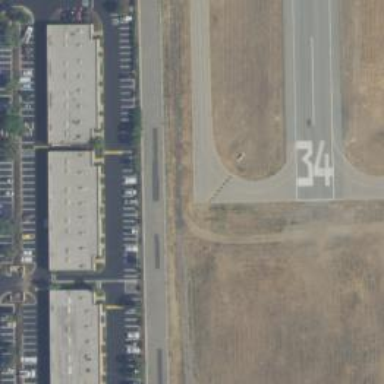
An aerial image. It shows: View of taxiway at the airport.